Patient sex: M
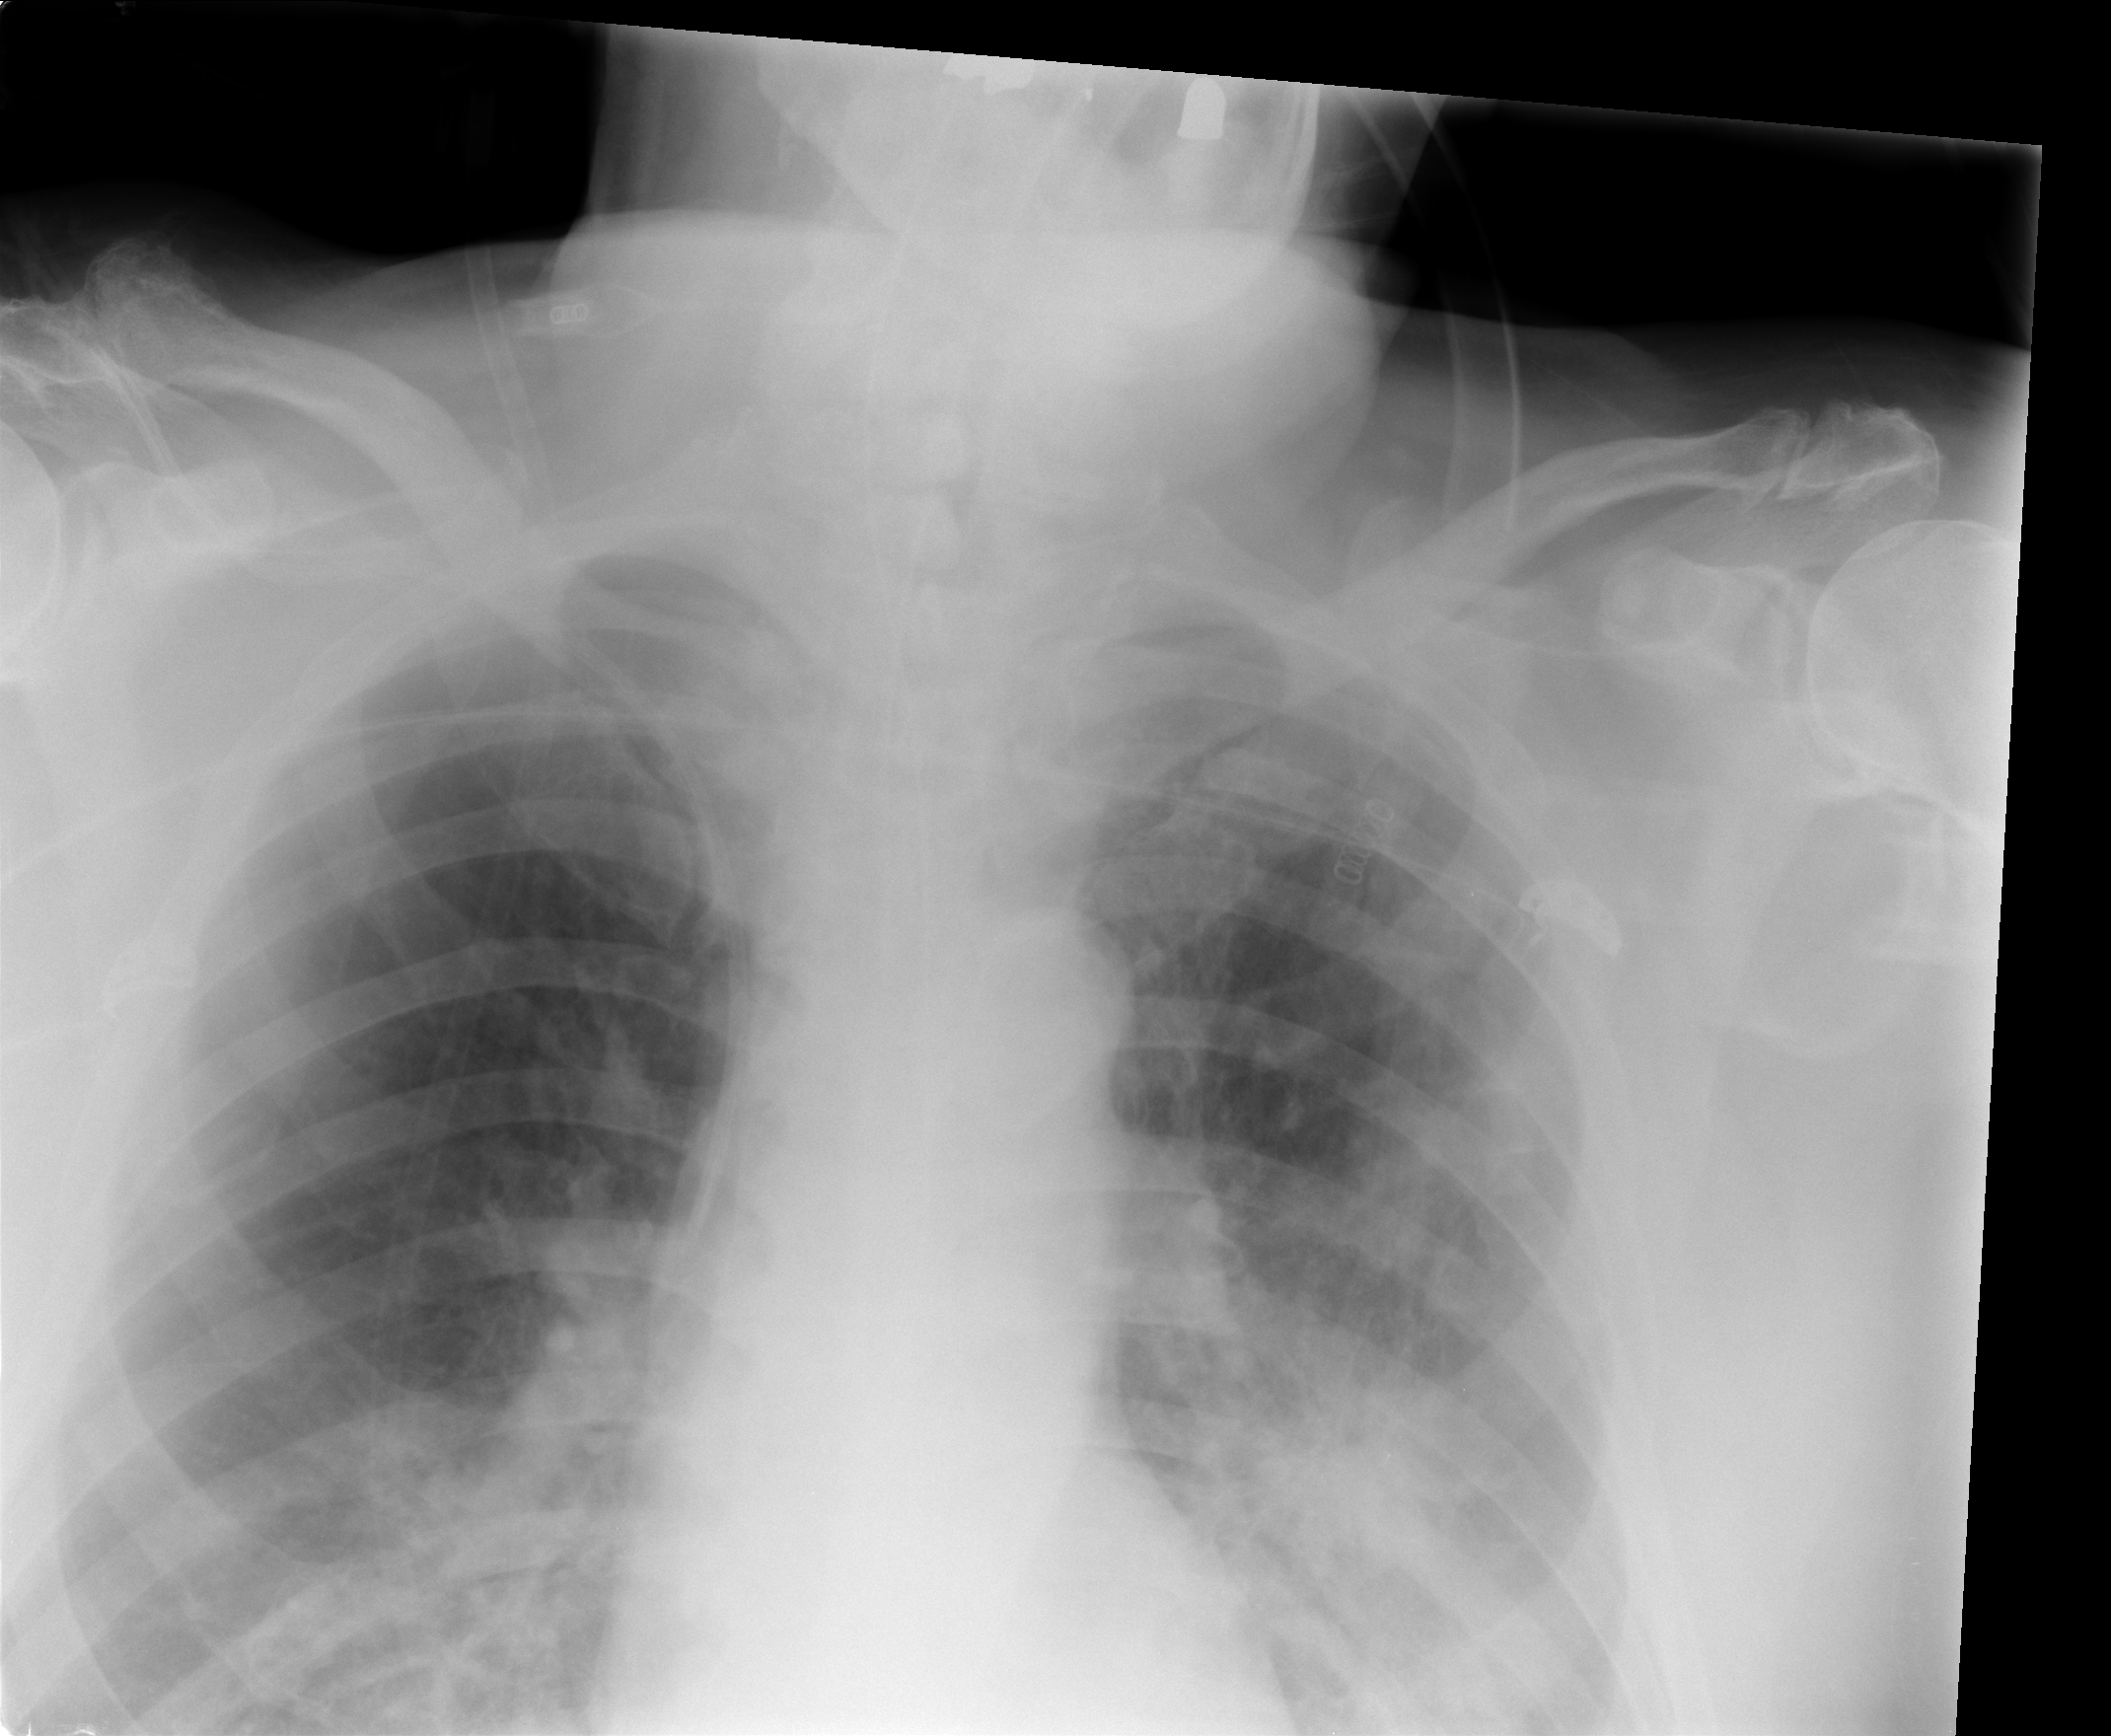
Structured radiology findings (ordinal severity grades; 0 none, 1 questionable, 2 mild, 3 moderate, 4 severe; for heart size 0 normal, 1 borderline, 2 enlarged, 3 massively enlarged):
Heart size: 0
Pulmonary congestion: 2
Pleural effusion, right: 0
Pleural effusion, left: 2
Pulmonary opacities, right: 2
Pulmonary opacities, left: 2
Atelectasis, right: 2
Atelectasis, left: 2